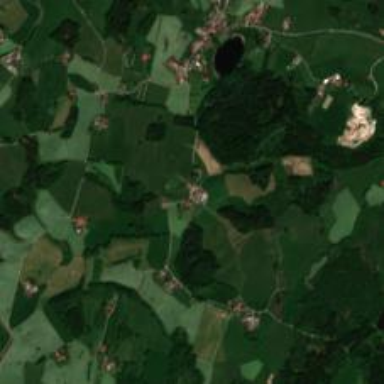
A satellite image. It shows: Small settlement known as hamlet.